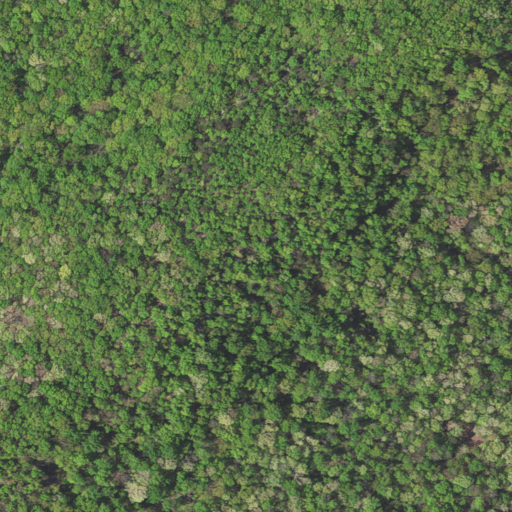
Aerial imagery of mountain in Virginia named Grassy Hill containing only deciduous forest